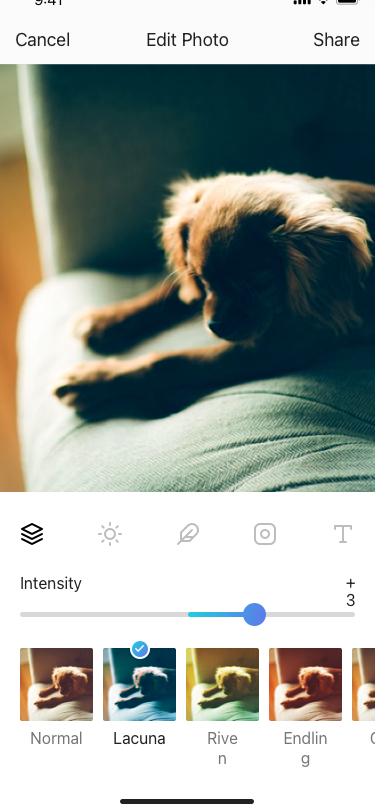
Text in this UI design:
Normal
Lacuna
Riven
Endling
Overio
Intensity
+3